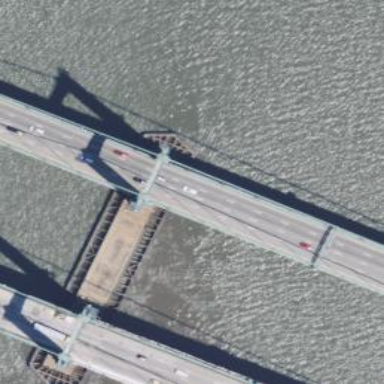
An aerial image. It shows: Pier used as support for bridge.